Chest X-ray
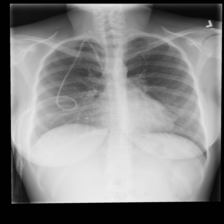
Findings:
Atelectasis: negative
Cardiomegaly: negative
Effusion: negative
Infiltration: negative
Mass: negative
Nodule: negative
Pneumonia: negative
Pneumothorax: negative
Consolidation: negative
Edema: negative
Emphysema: negative
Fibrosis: negative
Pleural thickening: negative
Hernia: negative